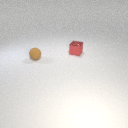
small brown rubber sphere in front of small red metal cube